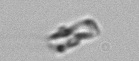
Label: Dactyliosolen_fragilissimus